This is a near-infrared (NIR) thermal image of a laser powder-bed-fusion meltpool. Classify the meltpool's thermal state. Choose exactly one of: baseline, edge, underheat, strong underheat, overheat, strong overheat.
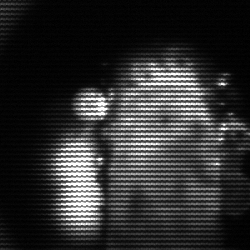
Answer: strong underheat